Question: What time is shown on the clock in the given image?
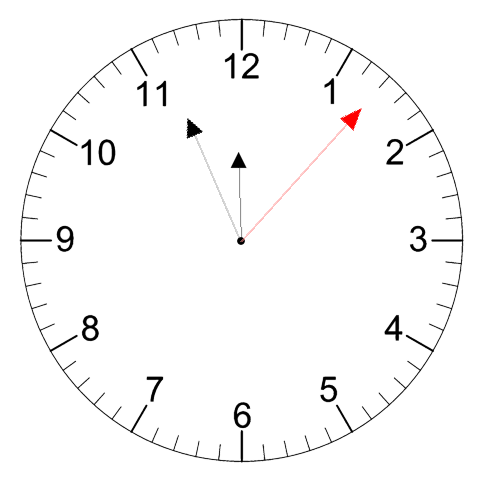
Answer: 11:56:07